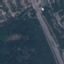
Land use / land cover: Highway